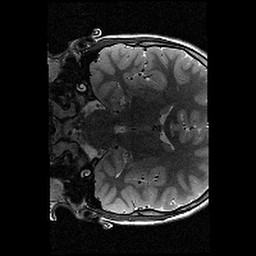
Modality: T2w
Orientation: coronal
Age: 9
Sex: male
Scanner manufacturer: siemens
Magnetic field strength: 3 T
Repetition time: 9.23 s
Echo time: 0.067 s